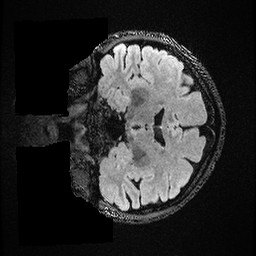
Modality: FLAIR
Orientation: coronal
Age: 34
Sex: female
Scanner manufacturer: ge
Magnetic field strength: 3 T
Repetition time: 4.802 s
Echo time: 0.1158 s